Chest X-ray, PA view. Patient: 69 years old, sex F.
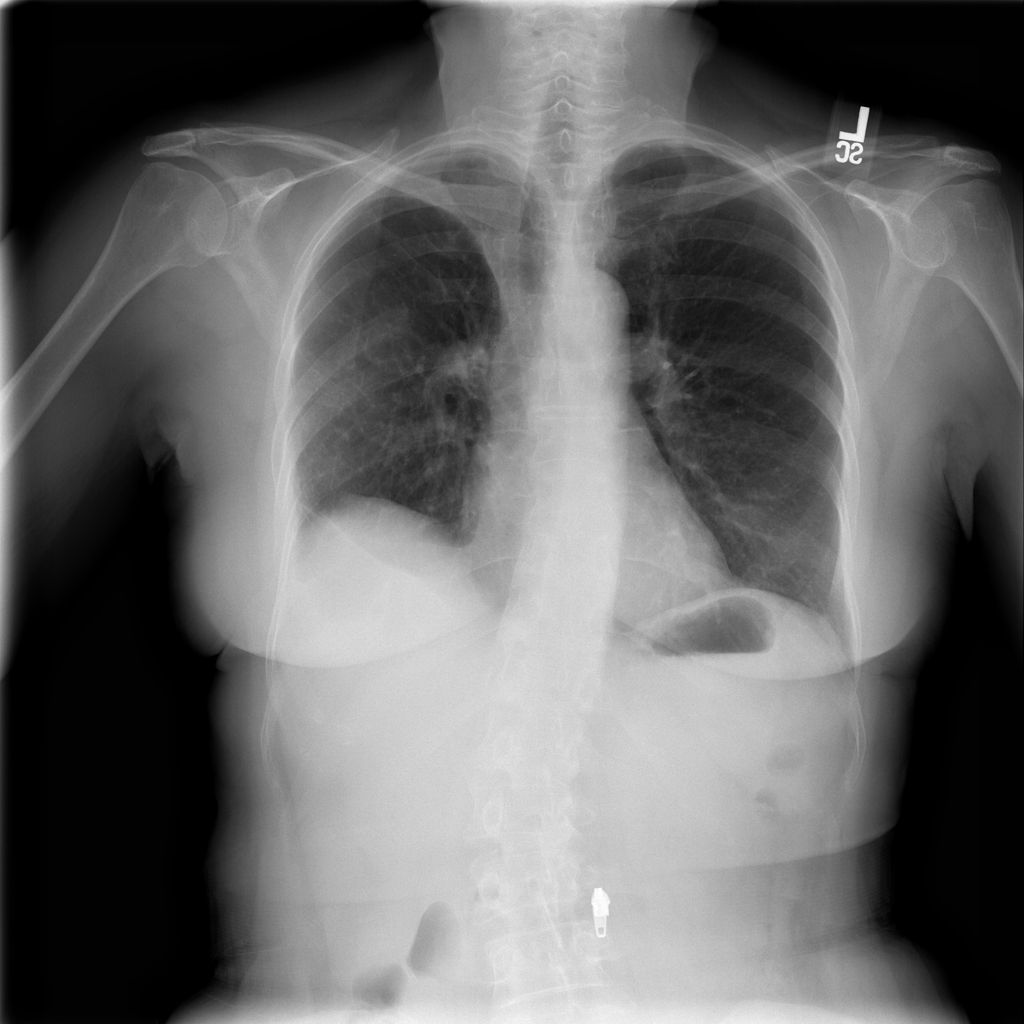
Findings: No Finding